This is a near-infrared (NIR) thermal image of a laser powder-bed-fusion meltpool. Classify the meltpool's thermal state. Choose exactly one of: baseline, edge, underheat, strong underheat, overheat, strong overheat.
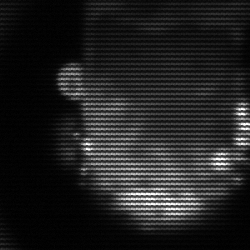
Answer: baseline